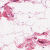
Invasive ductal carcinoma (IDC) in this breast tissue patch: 0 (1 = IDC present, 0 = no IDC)